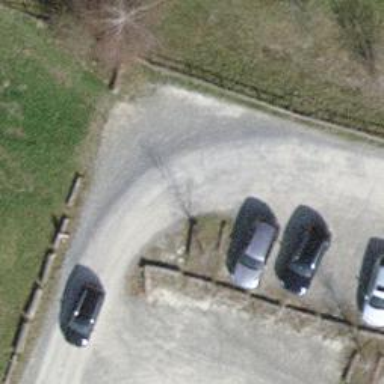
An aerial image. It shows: Compacted parking aisle designated as service road.